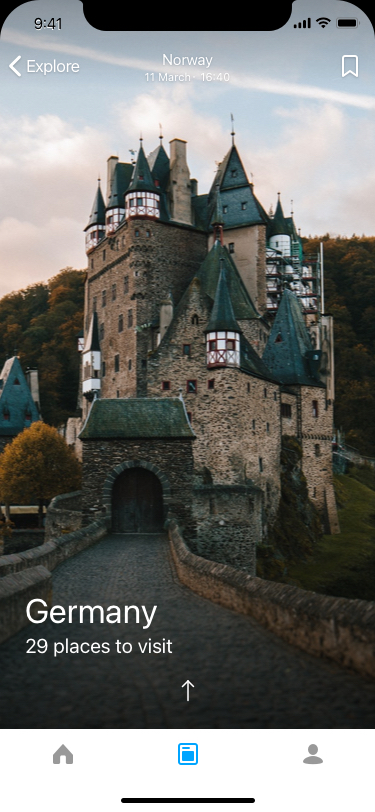
Text in this UI design:
Germany
29 places to visit